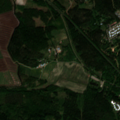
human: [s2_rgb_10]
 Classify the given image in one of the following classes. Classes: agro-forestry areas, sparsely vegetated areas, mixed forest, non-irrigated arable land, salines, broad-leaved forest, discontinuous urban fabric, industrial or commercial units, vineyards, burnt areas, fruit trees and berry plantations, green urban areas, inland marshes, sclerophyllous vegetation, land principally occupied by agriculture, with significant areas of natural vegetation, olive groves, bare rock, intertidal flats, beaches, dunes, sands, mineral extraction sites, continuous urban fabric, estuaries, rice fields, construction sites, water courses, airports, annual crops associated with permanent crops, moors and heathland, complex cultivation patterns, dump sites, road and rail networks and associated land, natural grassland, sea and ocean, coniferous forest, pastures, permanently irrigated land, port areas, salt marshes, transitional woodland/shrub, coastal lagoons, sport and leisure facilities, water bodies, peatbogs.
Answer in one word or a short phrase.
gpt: discontinuous urban fabric, land principally occupied by agriculture, with significant areas of natural vegetation, mixed forest